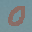
Label: 0